Question: When executed from Management Studio the stored procedure finishes in <0.1s, but when executed via EF it takes over 2s.
Below is profiler output:

A bit ironic since the reason for creating the SP was to improve performance on an EF query that took around 1.2s.
For whatever it is worth, the SP result is mapped to an EF complex type. I call without any hocus pocus:
'''
var menuTags = db.GetMenuTags(2, "en-US");
'''
The SQL generated by EF is:
'''
exec [dbo].[GetMenuTags] @CustTypeId=2,@LanguageId='en-US '
'''
The only difference is a bunch of blank spaces EF adds to the end of @LanguageId, but they don't affect the performance. I have tried the exact same SQL in MSSMS and it works just as well as without the blank spaces.
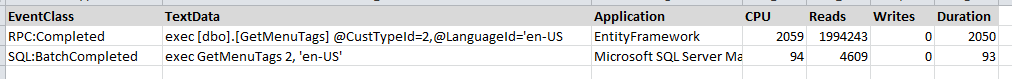
Answer: SPs executed via EF always return all rows, could that be the delay.
Maybe posting your SP and the original EF generated SQL will help
Another thought (from days gone by) Parameter sniffing was oft the culprit for a slow SP which had been run by a developer with bad parameters and then set up a crappy execution plan. Adding the WITH RECOMPILE option to get a new plan based on decent parameters would resolve this problem mostly. Another cheat was to assign the passed in parameters into local sql variables (local to the SP) and only use local variables in the query.
Now you have the SP with a decent execution plan you should be able to remove the 'WITH RECOMPILE' and it'll still work. Parameter Sniffing problems are rare I would say.